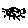
Label: moon